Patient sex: M
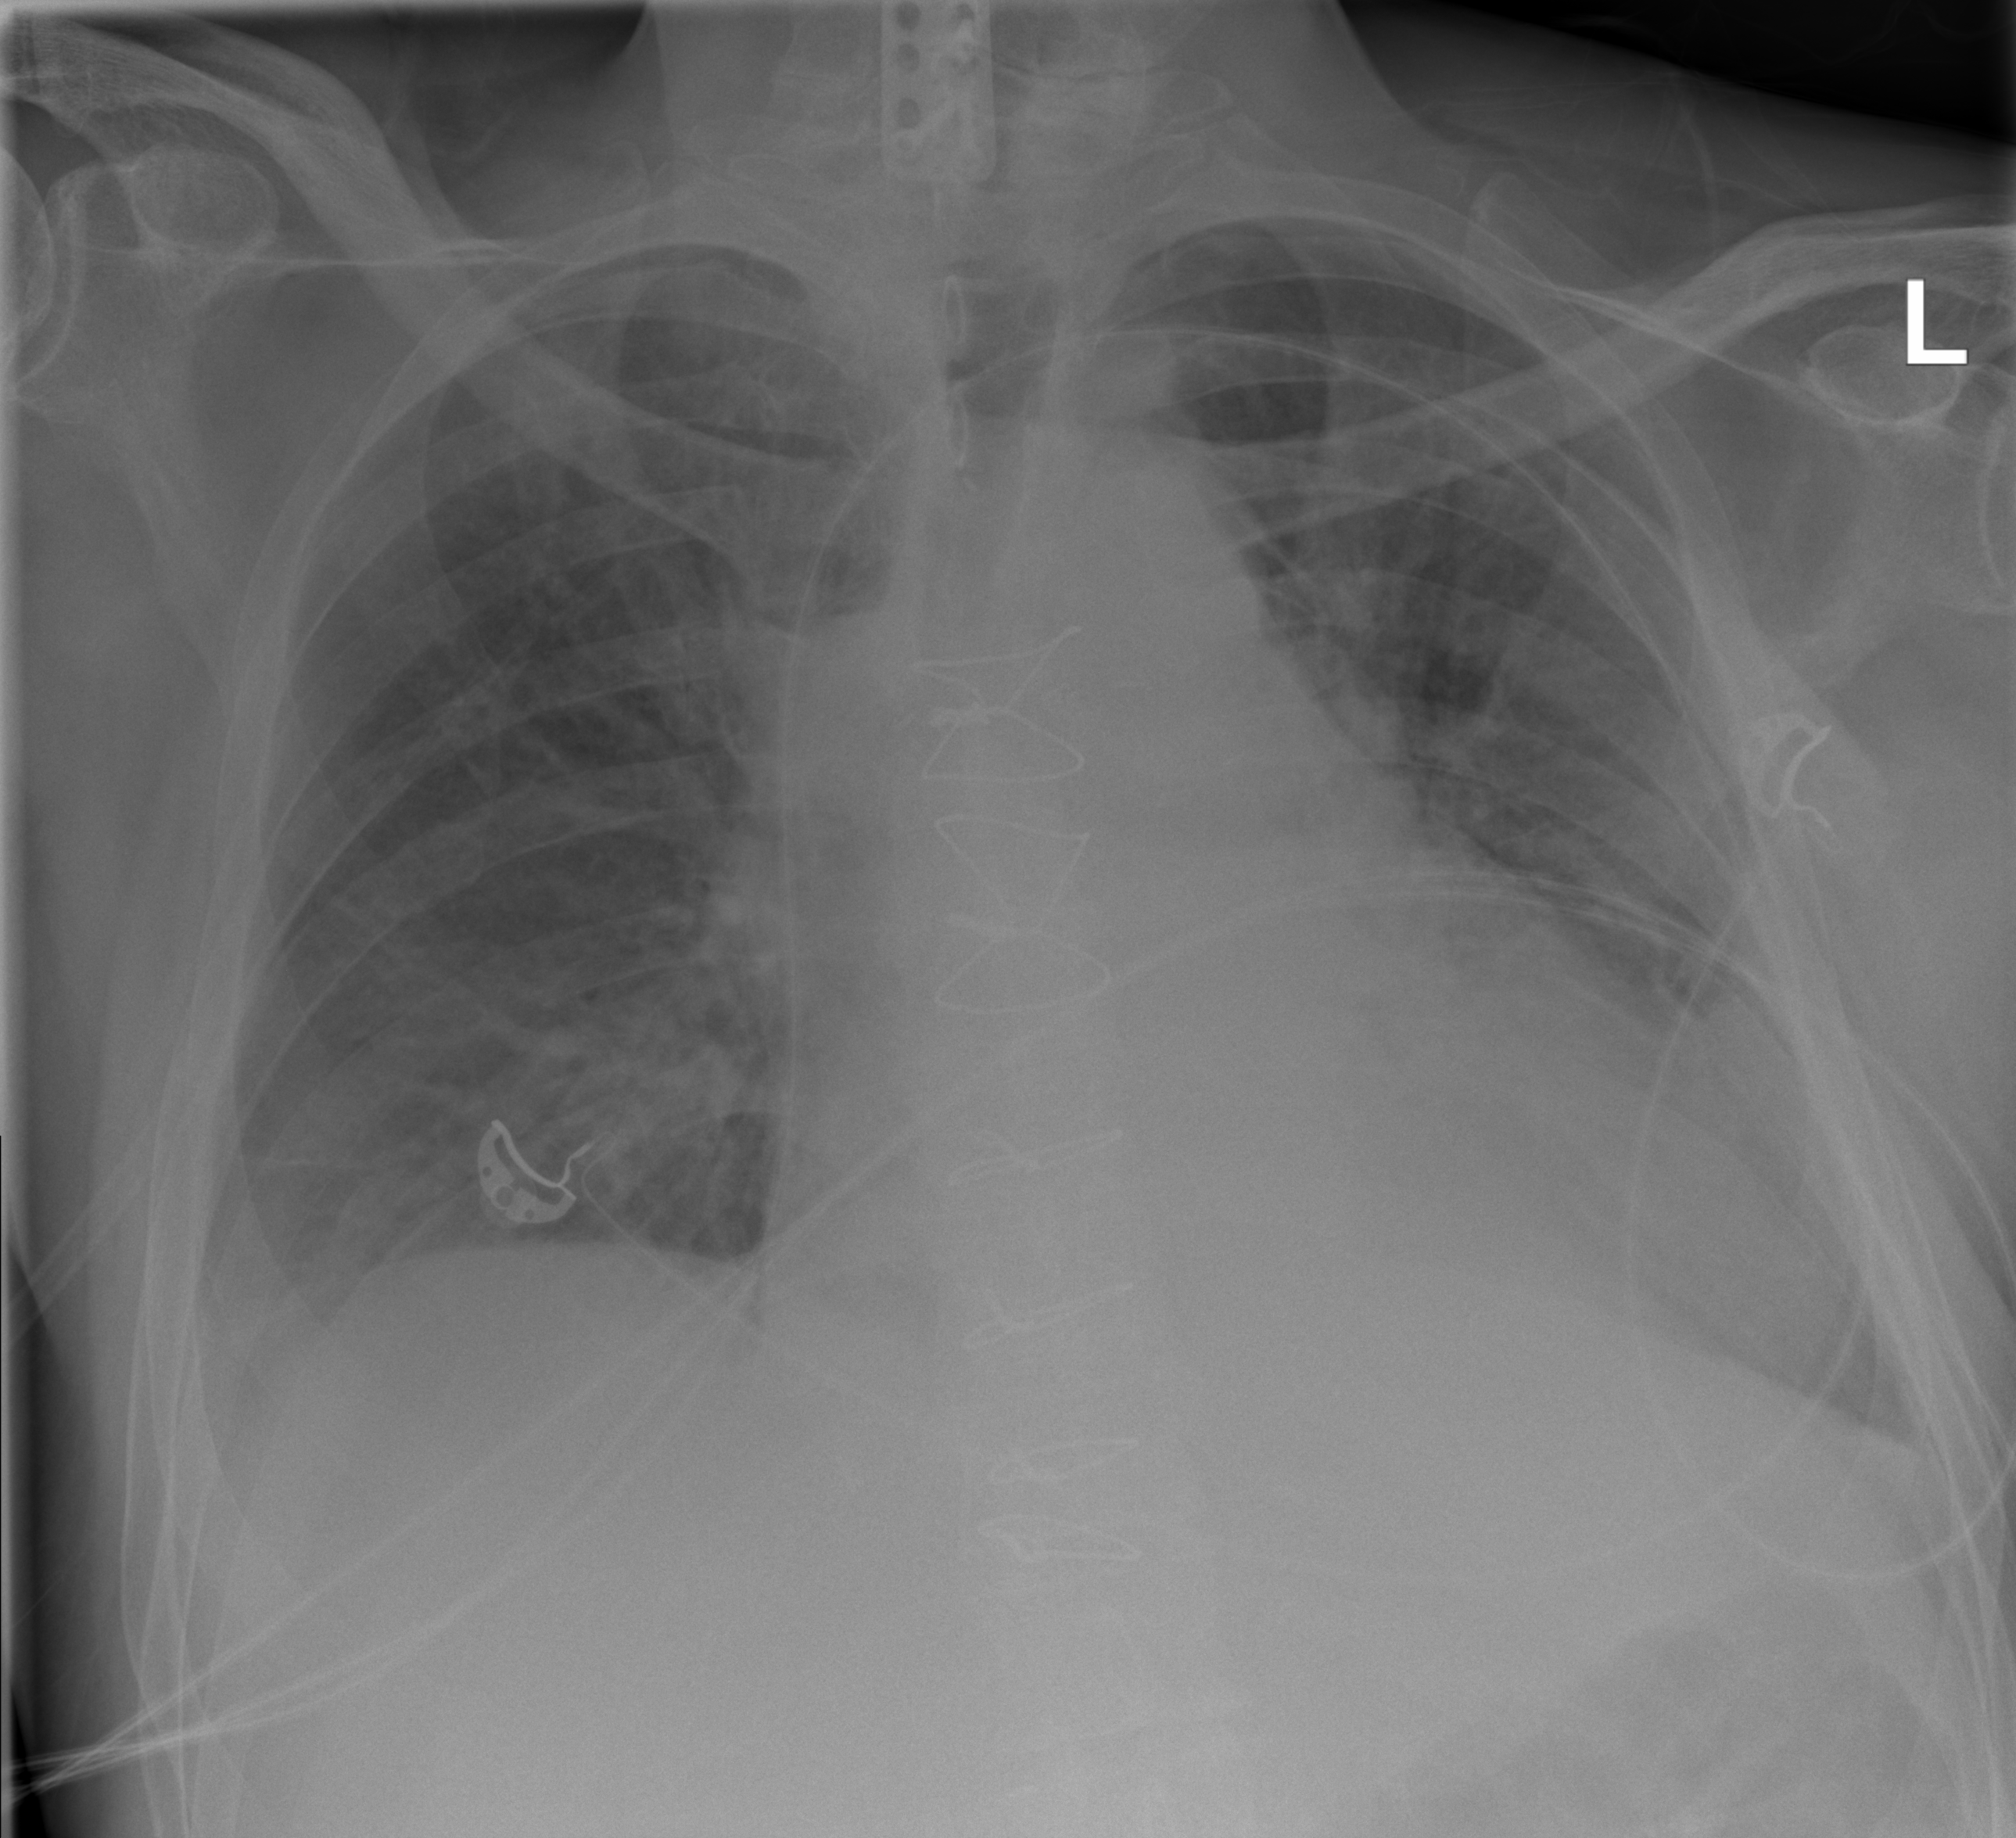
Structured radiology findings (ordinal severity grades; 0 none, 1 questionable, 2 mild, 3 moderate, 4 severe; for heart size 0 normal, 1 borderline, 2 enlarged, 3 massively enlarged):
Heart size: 2
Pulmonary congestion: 2
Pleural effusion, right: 2
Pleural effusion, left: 2
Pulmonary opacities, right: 2
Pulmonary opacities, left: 2
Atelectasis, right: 2
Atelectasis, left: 2